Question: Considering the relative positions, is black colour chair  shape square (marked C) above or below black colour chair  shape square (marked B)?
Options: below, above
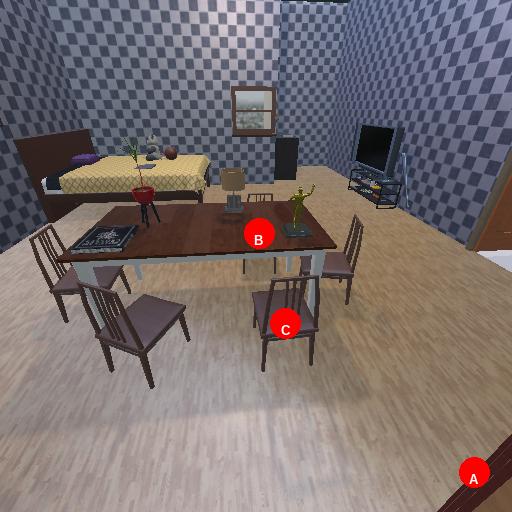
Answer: below